Question: I'm switching to the Slider API for indeterminate progress bars. I'm following <URL> tutorial. Everything works, except the fact the indeterminate progress bar doesn't appear.
The end result is supposed to look something like this:

Here is the activity that fetches some videos, while an indeterminate slider is shown waiting for the results.
'''
public class SearchActivity extends Activity {
//...
private Slider.Indeterminate mIndeterminate;
private CardScrollView mCardScroller;
private Slider mSlider;
@Override
protected void onCreate(Bundle bundle){
super.onCreate(bundle);
keyword = (String)getIntent().getSerializableExtra("keywords");
mCardScroller = new CardScrollView(this);
mCardScroller.setAdapter(new CardAdapter(createCards(this)));
mSlider = Slider.from(mCardScroller);
setContentView(mCardScroller);
new LoadAllVideos().execute();
}
private ArrayList<CardBuilder> createCards(Context context){
ArrayList<CardBuilder> cards = new ArrayList<>();
cards.add(new CardBuilder(context, CardBuilder.Layout.MENU)
.setText("Loading...")
.setIcon(R.drawable.ic_launcher));
return cards;
}
//...
}
'''
In my LoadAllVideos (that extends AsyncTask ..) I have
'''
@Override
protected void onPreExecute(){
super.onPreExecute();
Log.w("progressbar", "start");
mIndeterminate = mSlider.startIndeterminate();
}
'''
and
'''
@Override
protected void onPostExecute(String url){
Log.w("progressbar", "stop");
mIndeterminate.hide();
Intent res = new Intent(SearchActivity.this, ResultActivity.class);
res.putExtra("videos", videos);
startActivity(res);
finish();
}
'''
What could I be doing wrong?
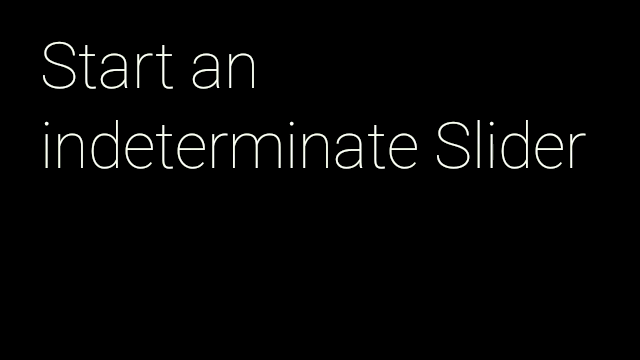
Answer: The 'Slider' API relies on the 'View' you used when initializing it to be 'VISIBLE' so that it can properly recycle sliders that were started from Views that got hidden.
Could you try starting your load video task in the 'onResume' callback instead of 'onCreate'? At that point the 'CardScrolLView' you're using should have been attached to a 'Window' and be rendered 'VISIBLE'.